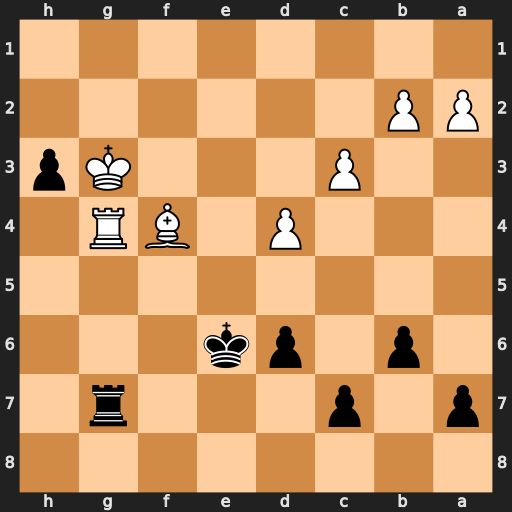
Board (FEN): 8/p1p3r1/1p1pk3/8/3P1BR1/2P3Kp/PP6/8
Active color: b
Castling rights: -
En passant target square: -
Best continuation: h2 Rxg7 h1=Q